Question: I am having a slight issue with the use of 'ValidationSummary(true)' to display model level errors. If the ModelState does not contain model errors (i.e. 'ModelState.AddModelError("", "Error Description")') but contains property errors (added using data annotations) it displays the validation summary with no error information (when you view the source). My css is therefore displaying an empty red box like so:

If there are no property errors then no validation summary is displayed. With 'ValidationSummary(true)' I would expect it to only display validation errors if there are model errors. What have I misunderstood?
I have a basic project as follows:
'''
public class HomeController : Controller
{
public ViewResult Index()
{
return View();
}
[HttpPost]
public ActionResult Index(IndexViewModel model)
{
return View();
}
}
'''
'''
public class IndexViewModel
{
[Required]
public string Name { get; set; }
}
'''
'''
@model IndexViewModel
@Html.ValidationSummary(true)
@using(@Html.BeginForm())
{
@Html.TextBoxFor(m => m.Name)
<input type="submit" value="submit" />
}
'''
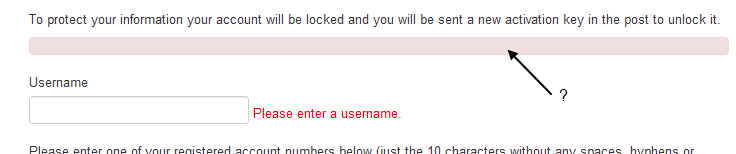
Answer: I think there is something wrong with the 'ValidationSummary' helper method. You could easily create a custom helper method that wraps the built-in 'ValidationSummary'.
'''
public static MvcHtmlString CustomValidationSummary(this HtmlHelper htmlHelper, bool excludePropertyErrors)
{
var htmlString = htmlHelper.ValidationSummary(excludePropertyErrors);
if (htmlString != null)
{
XElement xEl = XElement.Parse(htmlString.ToHtmlString());
var lis = xEl.Element("ul").Elements("li");
if (lis.Count() == 1 && lis.First().Value == "")
return null;
}
return htmlString;
}
'''
Then from your view,
'''
@Html.CustomValidationSummary(true)
'''